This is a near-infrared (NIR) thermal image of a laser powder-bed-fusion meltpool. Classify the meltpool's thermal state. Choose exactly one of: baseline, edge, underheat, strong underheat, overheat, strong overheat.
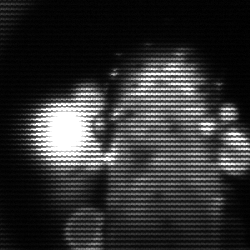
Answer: strong underheat